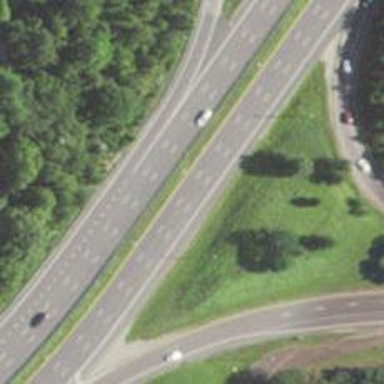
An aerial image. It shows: Primary highway with expressway characteristics.